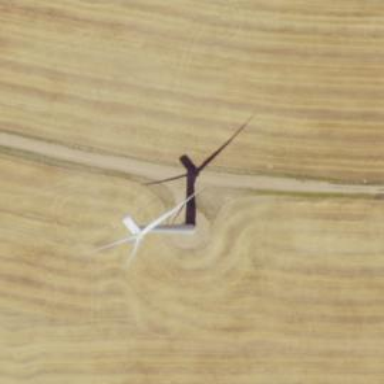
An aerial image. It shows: Wind generator with horizontal axis. The generator is wind turbine.